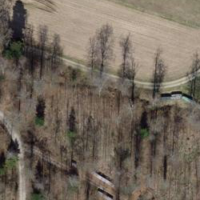
EUNIS habitat code: 44
Species observed at this site:
Oecanthus pellucens